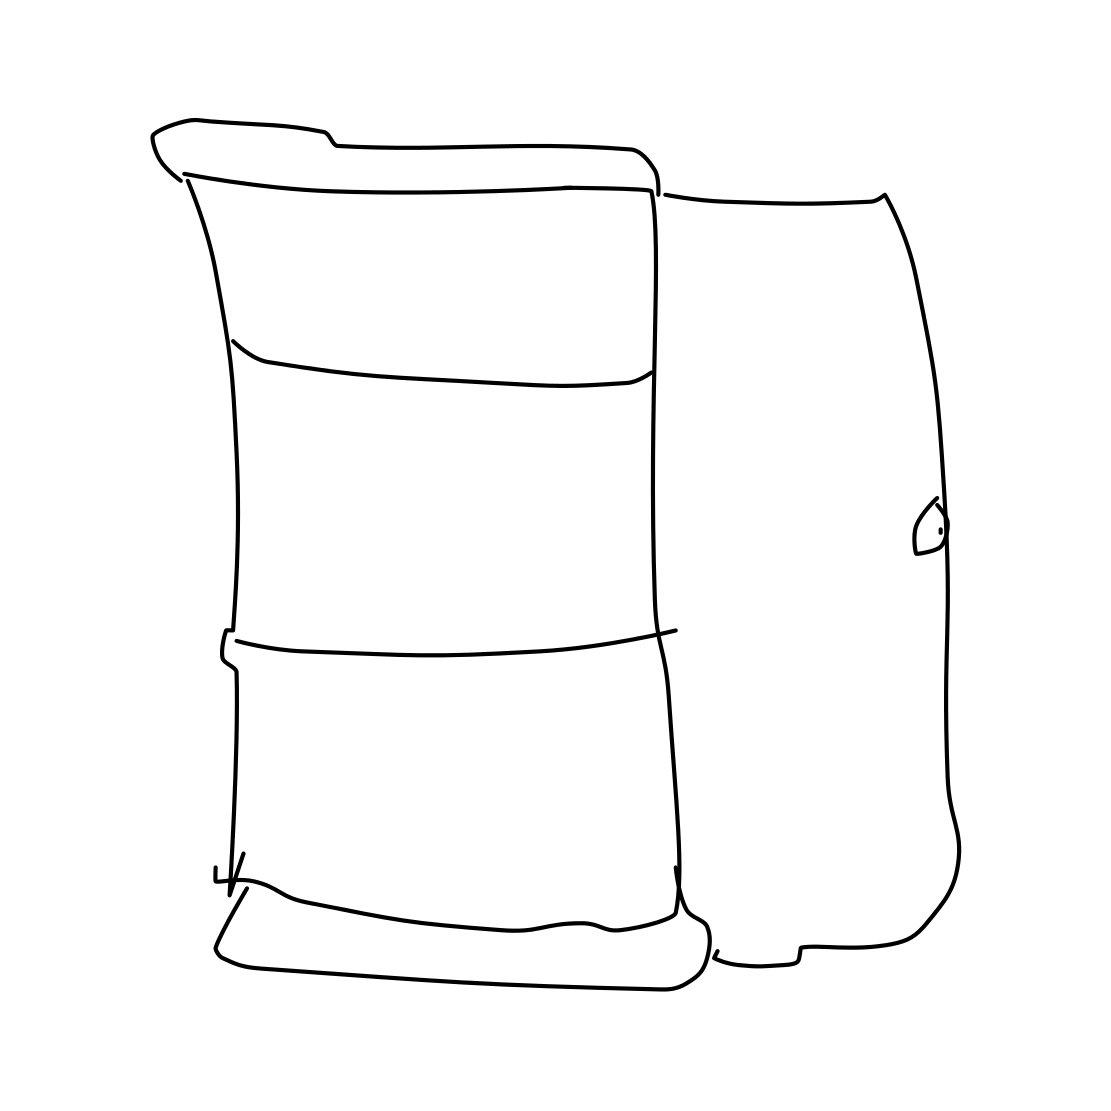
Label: bookshelf